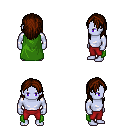
a pixel art fantasy rpg character, male body template, dark elf, purple skin, green cape, red pants, brown long hairstyle, four views (front, back, left, right), 2x2 character sprite sheet, small pixel art, hard edges, no anti-aliasing